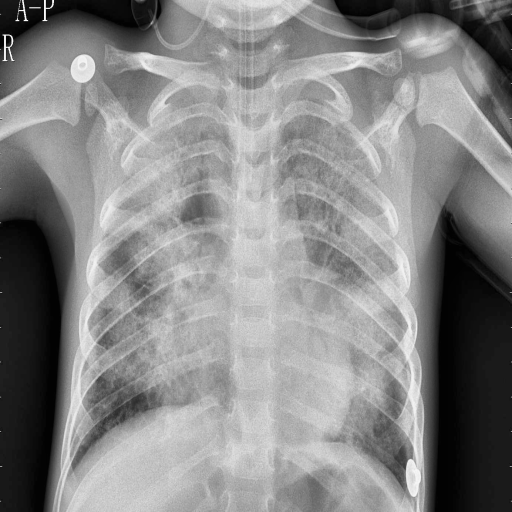
Finding: PNEUMONIA